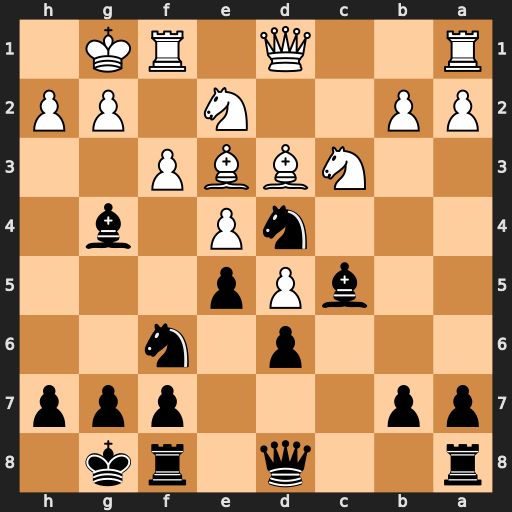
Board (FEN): r2q1rk1/pp3ppp/3p1n2/2bPp3/3nP1b1/2NBBP2/PP2N1PP/R2Q1RK1
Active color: b
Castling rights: -
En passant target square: -
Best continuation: Nxf3+ Rxf3 Bxf3 Bxc5 Bxe2 Qxe2 dxc5